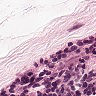
Metastatic tissue present: no